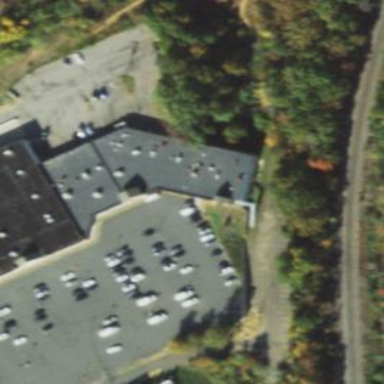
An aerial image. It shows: Mall building.